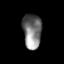
Tissue: lung
Cell type: Epithelial cells
Senescence score: 0.2287
Nuclear area (px): 634
Mean DAPI intensity: 120.926